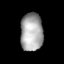
Tissue: lung
Cell type: Epithelial cells
Senescence score: 0.2258
Nuclear area (px): 839
Mean DAPI intensity: 166.775